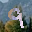
Label: 9